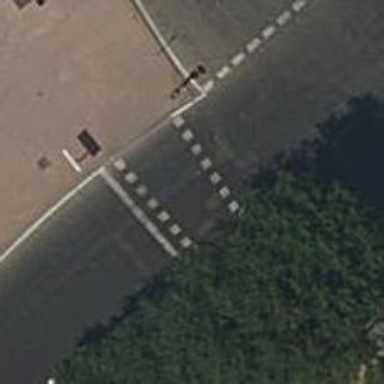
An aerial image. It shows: Crossing with traffic signals.